Field crop: maize
Growth stage: 2
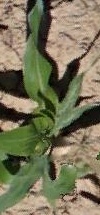
Species: maize